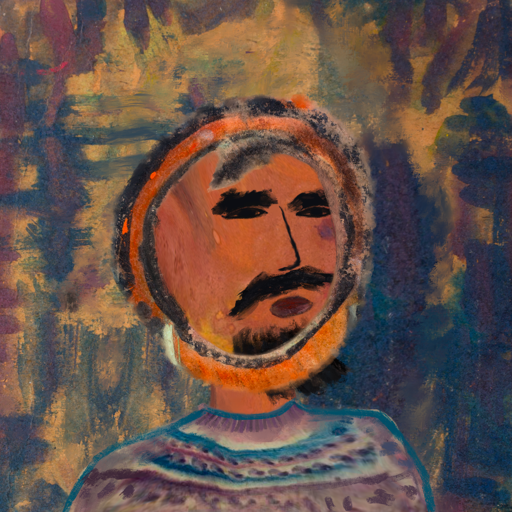
Background: InTheSun, Head And Neck Side: Mother_And_Son_Son, Face Side: Mosgoul, Bust: HillGirl, Hair Side: Childish, Head Accessory: Blank, Second Necklace: Blank, Necklace: Blank, Baby: Blank